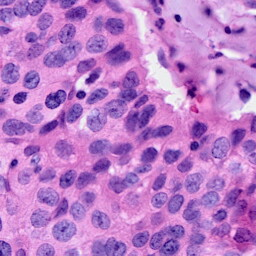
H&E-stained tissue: Breast